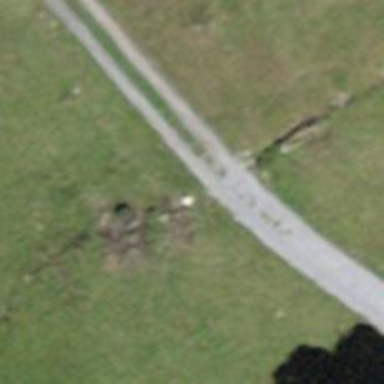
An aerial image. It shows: Culvert tunnel.